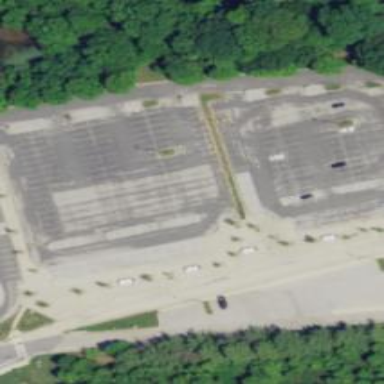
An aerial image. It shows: Parking space.